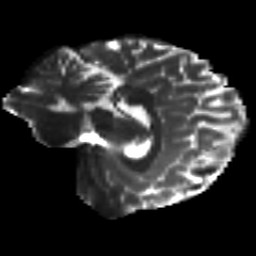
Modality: T2w
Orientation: sagittal
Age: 22
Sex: female
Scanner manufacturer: siemens
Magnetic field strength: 3 T
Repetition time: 8.8 s
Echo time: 0.085 s